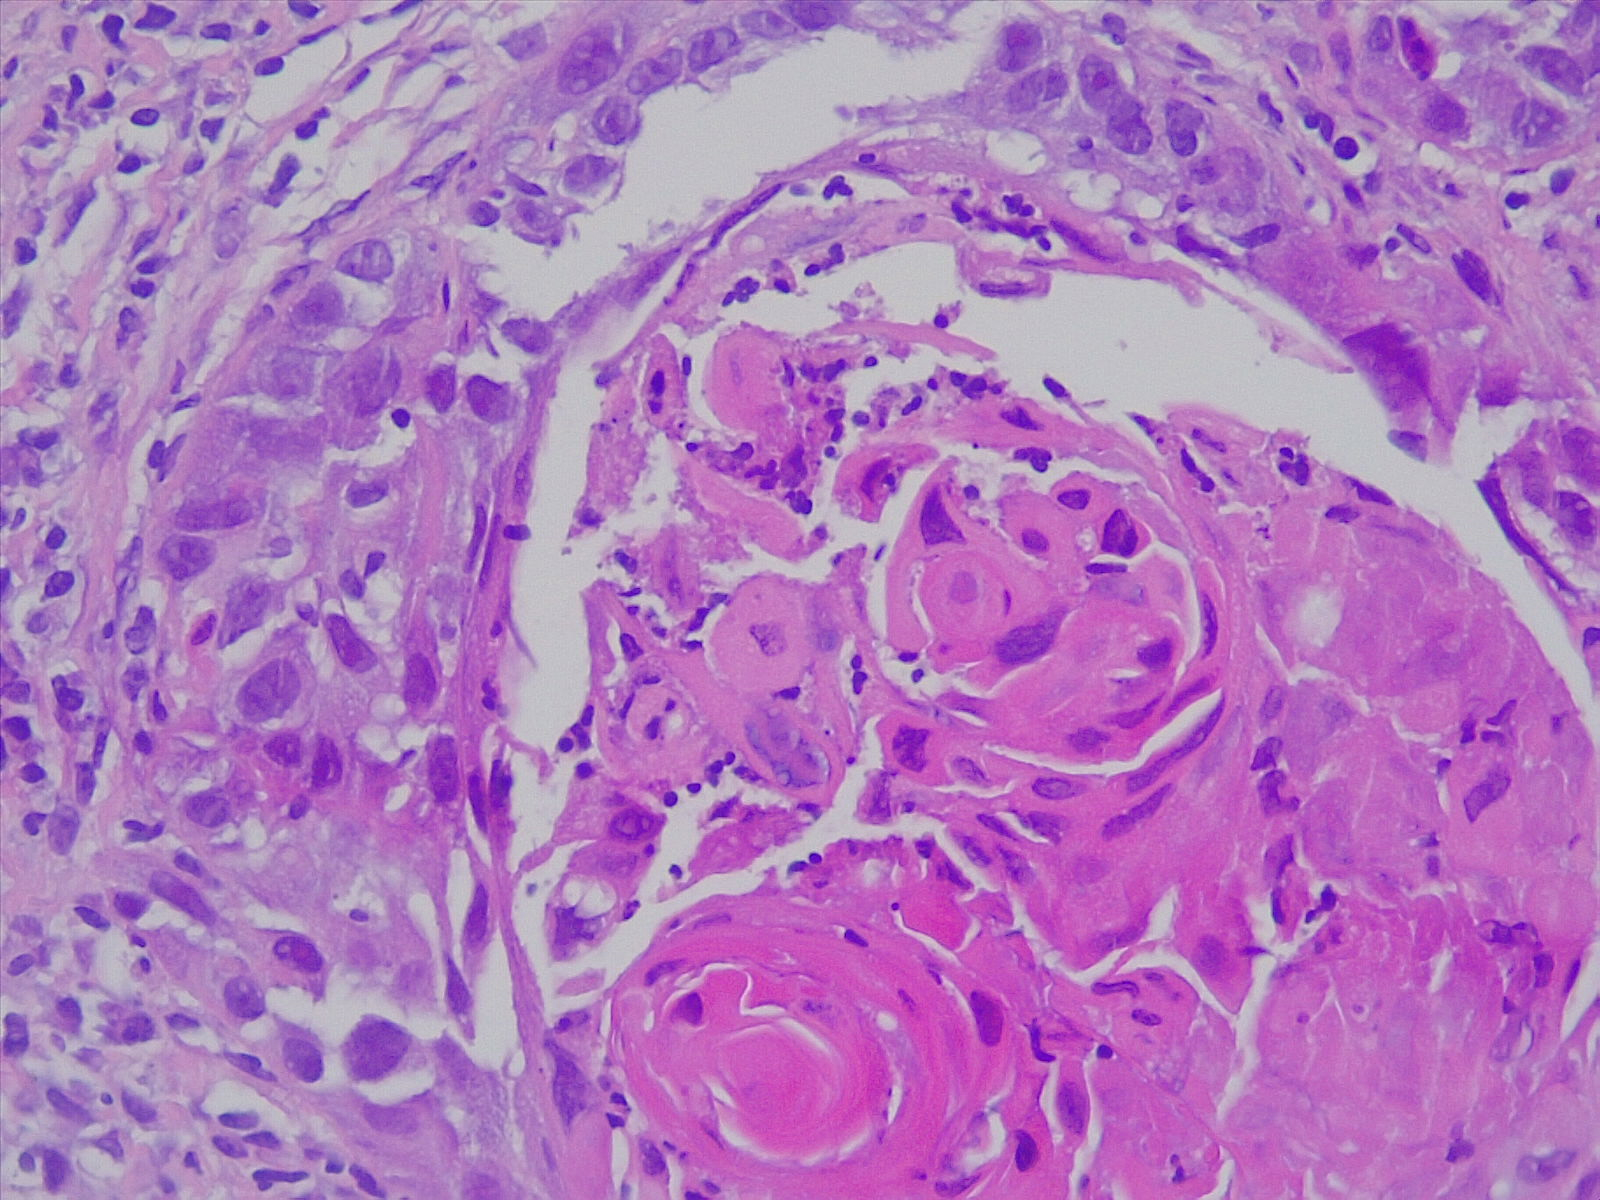
Label: lung squamous cell carcinoma, well differentiated